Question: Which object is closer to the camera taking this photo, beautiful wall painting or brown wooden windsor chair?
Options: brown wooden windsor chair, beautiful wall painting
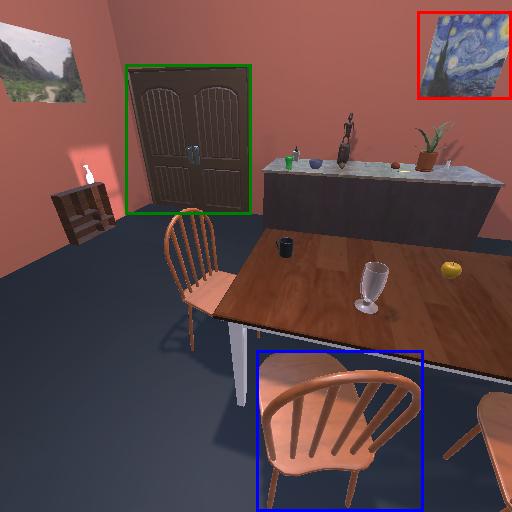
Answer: brown wooden windsor chair